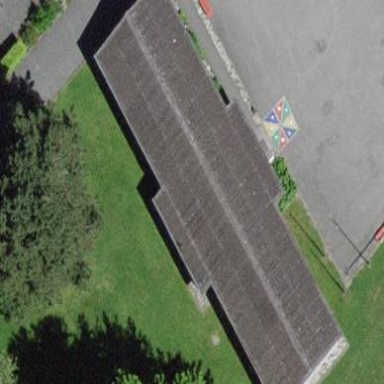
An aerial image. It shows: School building.